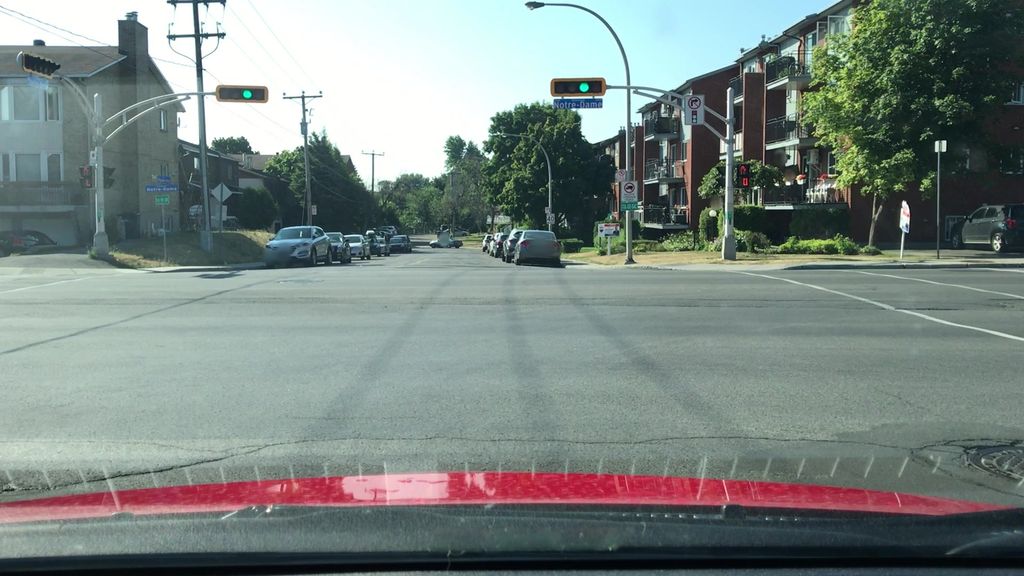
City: montreal